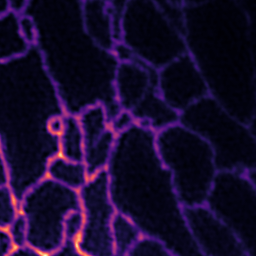
Label: Super-resolution ER image